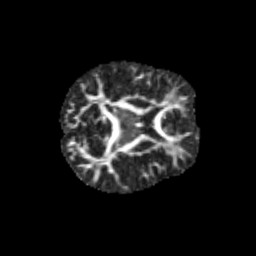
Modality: FA
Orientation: axial
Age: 12
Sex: male
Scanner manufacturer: siemens
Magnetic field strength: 3 T
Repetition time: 3.8 s
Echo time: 0.07 s